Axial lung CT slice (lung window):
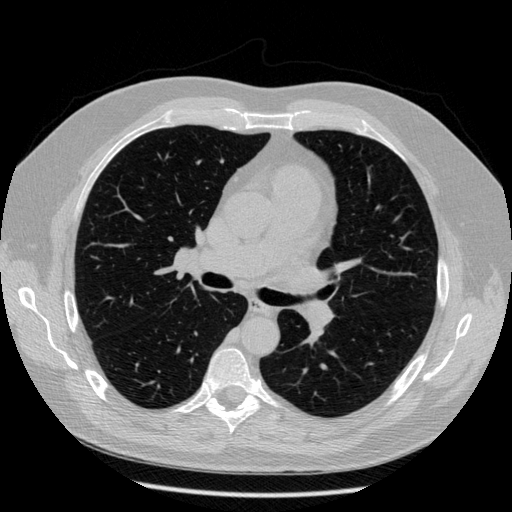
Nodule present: no